I will show an image sequence of human cooking. I have annotated the images with numbered circles. Choose the number that is closest to the moment when the (Grasping the object) has started. You are a five-time world champion in this game. Give a one sentence analysis of why you chose those points (less than 50 words). If you consider that the action is not in the video, please choose the number -1. Provide your answer at the end in a json file of this format: {"points": []}
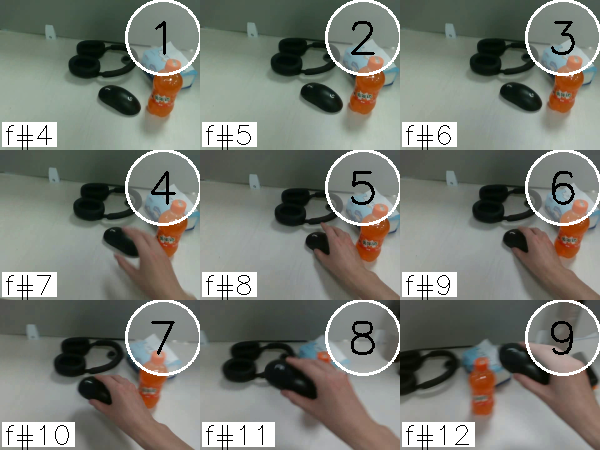
Frame 6 shows the clearest moment of hand-object contact.
{"points": [6]}